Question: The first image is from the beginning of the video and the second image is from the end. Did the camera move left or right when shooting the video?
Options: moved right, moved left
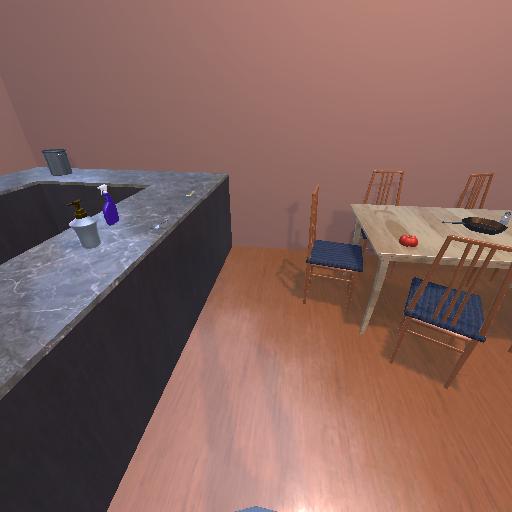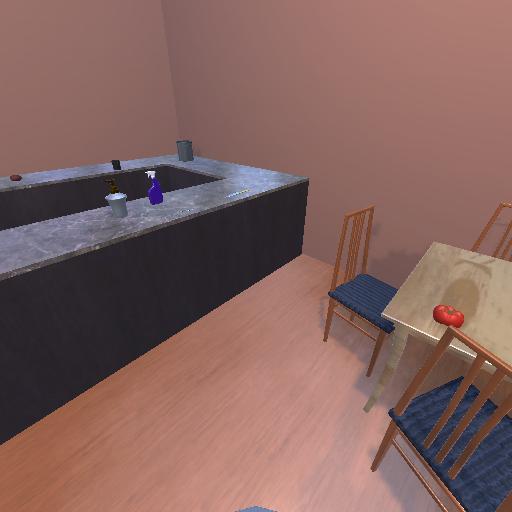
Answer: moved right